Question: Do not really understand how to ask this question so i added a picture below. My question is why I have '?' and and 'M' to the right?
Also, what should i do with it?
I am currently doing tutorial in Cocos2D.

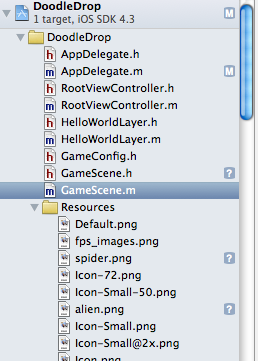
Answer: See <URL>.
'''
Badge SCM Status
M Locally modified
? Not under source control
'''
and there's a few more.